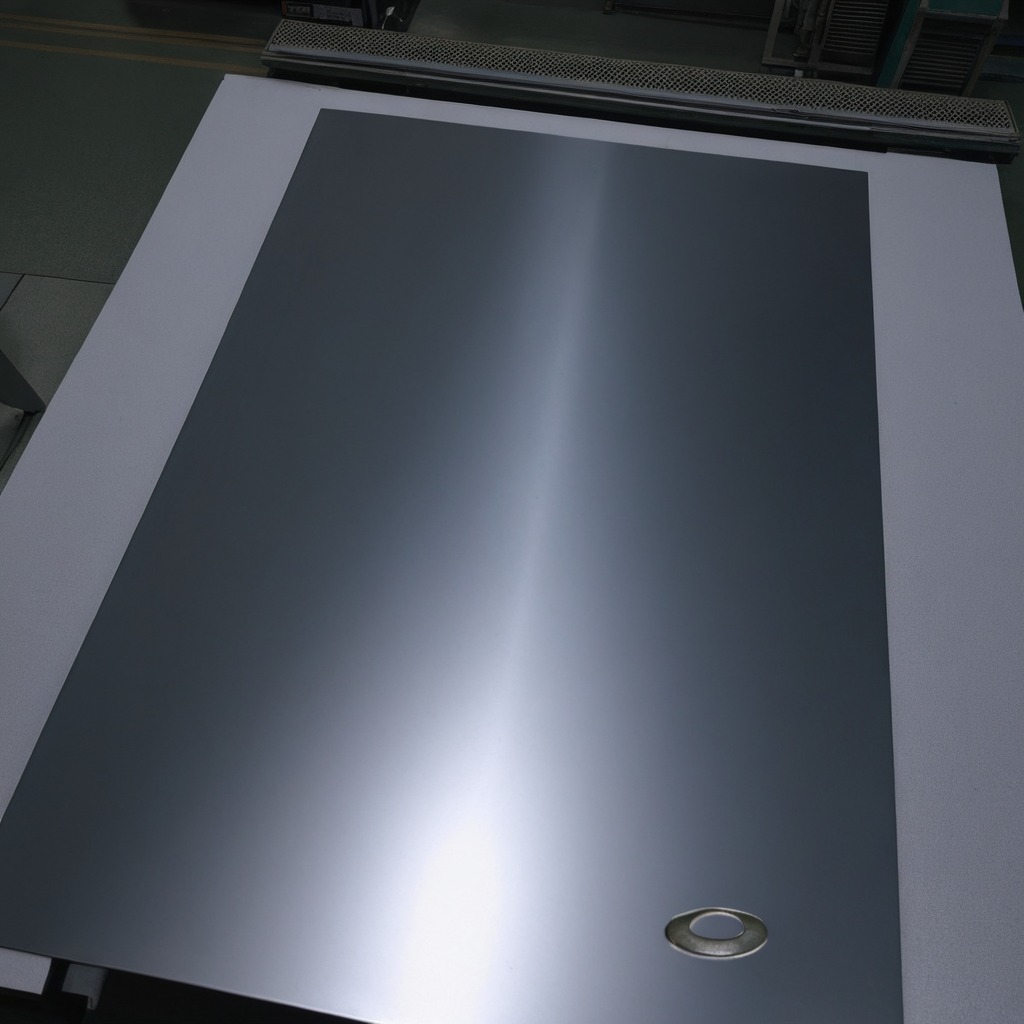
A flat metal washer is lying on the tabletop in the evening.